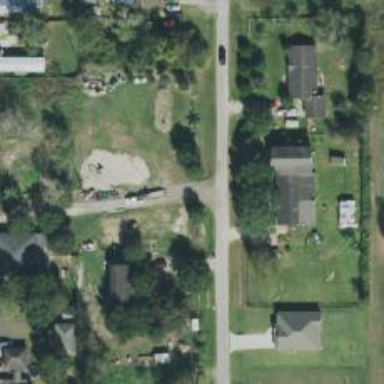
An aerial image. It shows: Driveway leading to service road.